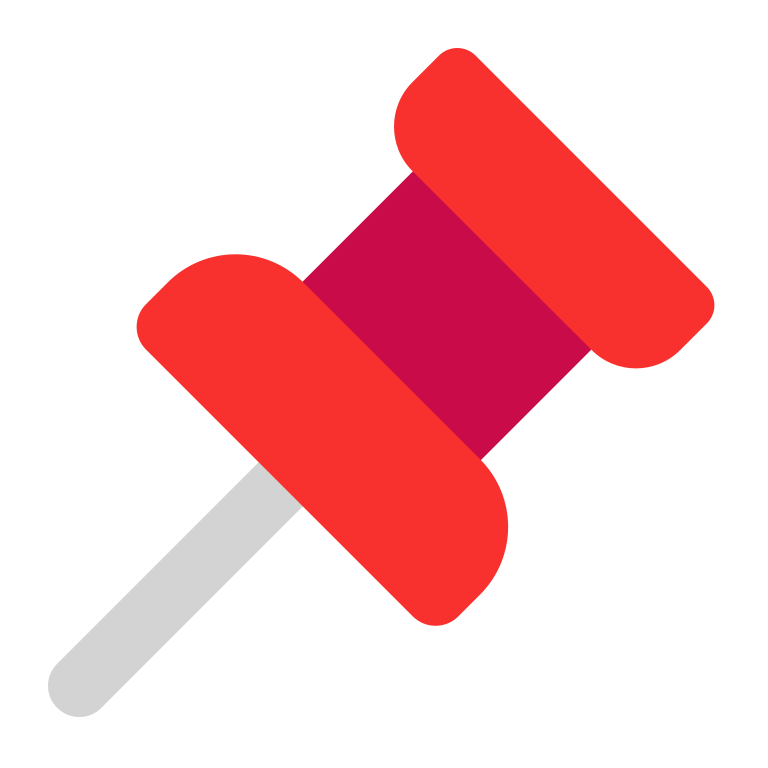
pushpin flat